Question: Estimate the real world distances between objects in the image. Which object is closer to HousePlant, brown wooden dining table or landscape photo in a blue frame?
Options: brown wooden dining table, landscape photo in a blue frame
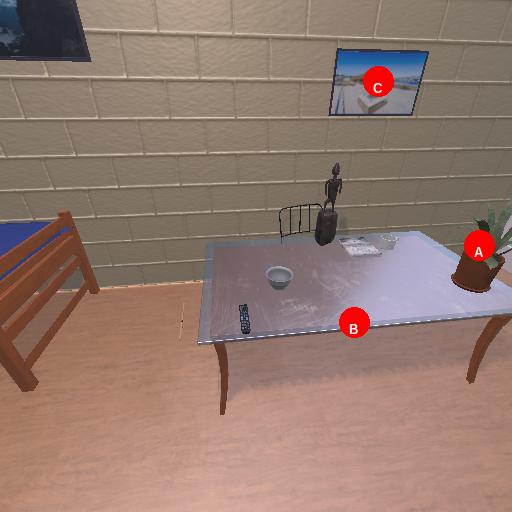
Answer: brown wooden dining table